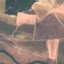
Land use / land cover class: PermanentCrop